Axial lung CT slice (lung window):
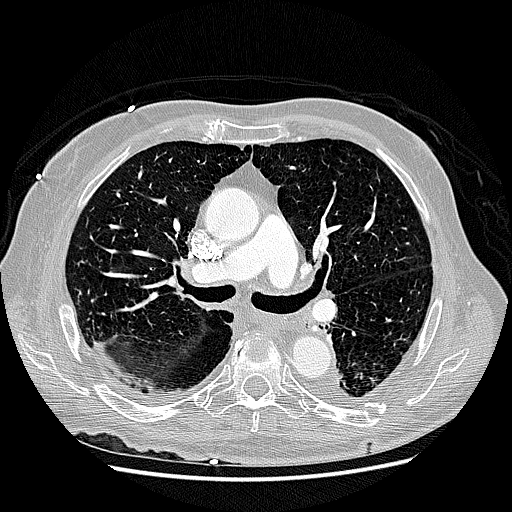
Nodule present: no